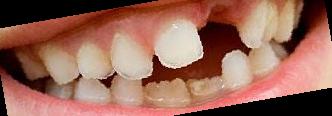
Condition: hypodontia